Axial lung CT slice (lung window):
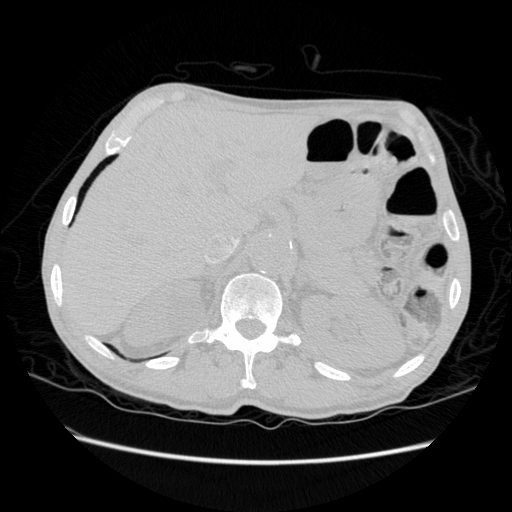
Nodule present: no